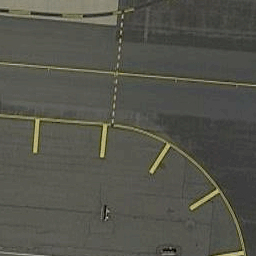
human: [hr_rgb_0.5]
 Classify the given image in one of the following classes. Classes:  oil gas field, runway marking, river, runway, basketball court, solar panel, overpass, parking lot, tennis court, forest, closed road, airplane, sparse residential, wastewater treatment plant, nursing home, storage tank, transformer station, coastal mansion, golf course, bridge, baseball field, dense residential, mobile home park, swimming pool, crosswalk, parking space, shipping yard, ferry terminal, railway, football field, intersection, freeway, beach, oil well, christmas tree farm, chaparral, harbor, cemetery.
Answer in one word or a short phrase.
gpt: runway marking